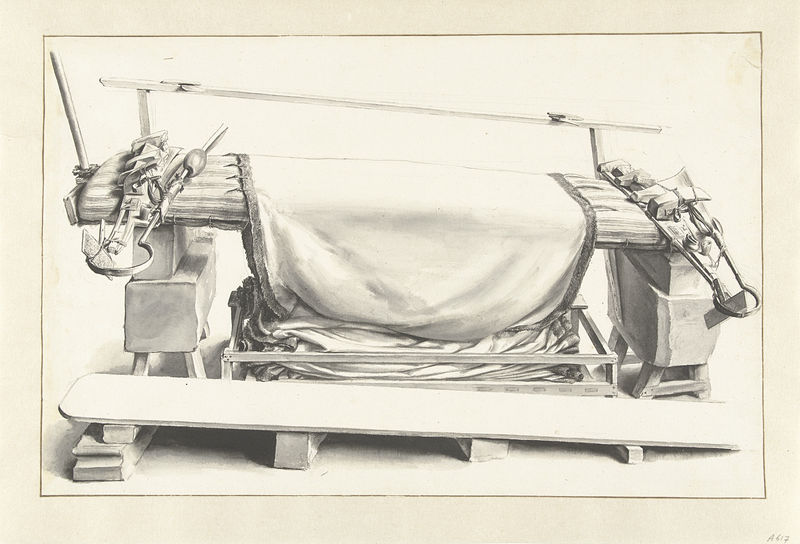
Titel: De lakenfabricage: een droogscheerbank
Künstler: Willem van Mieris
Standort: Amsterdam
Institution: Rijksmuseum
Schlagwörter: gravure, croquis, esquisse, dessin, linge, drapeau, drap, couture, révolution, planche, meuble, outil, outils, machine, médecine, faisceau, repassage, forge, établi